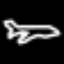
Label: airplane